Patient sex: F
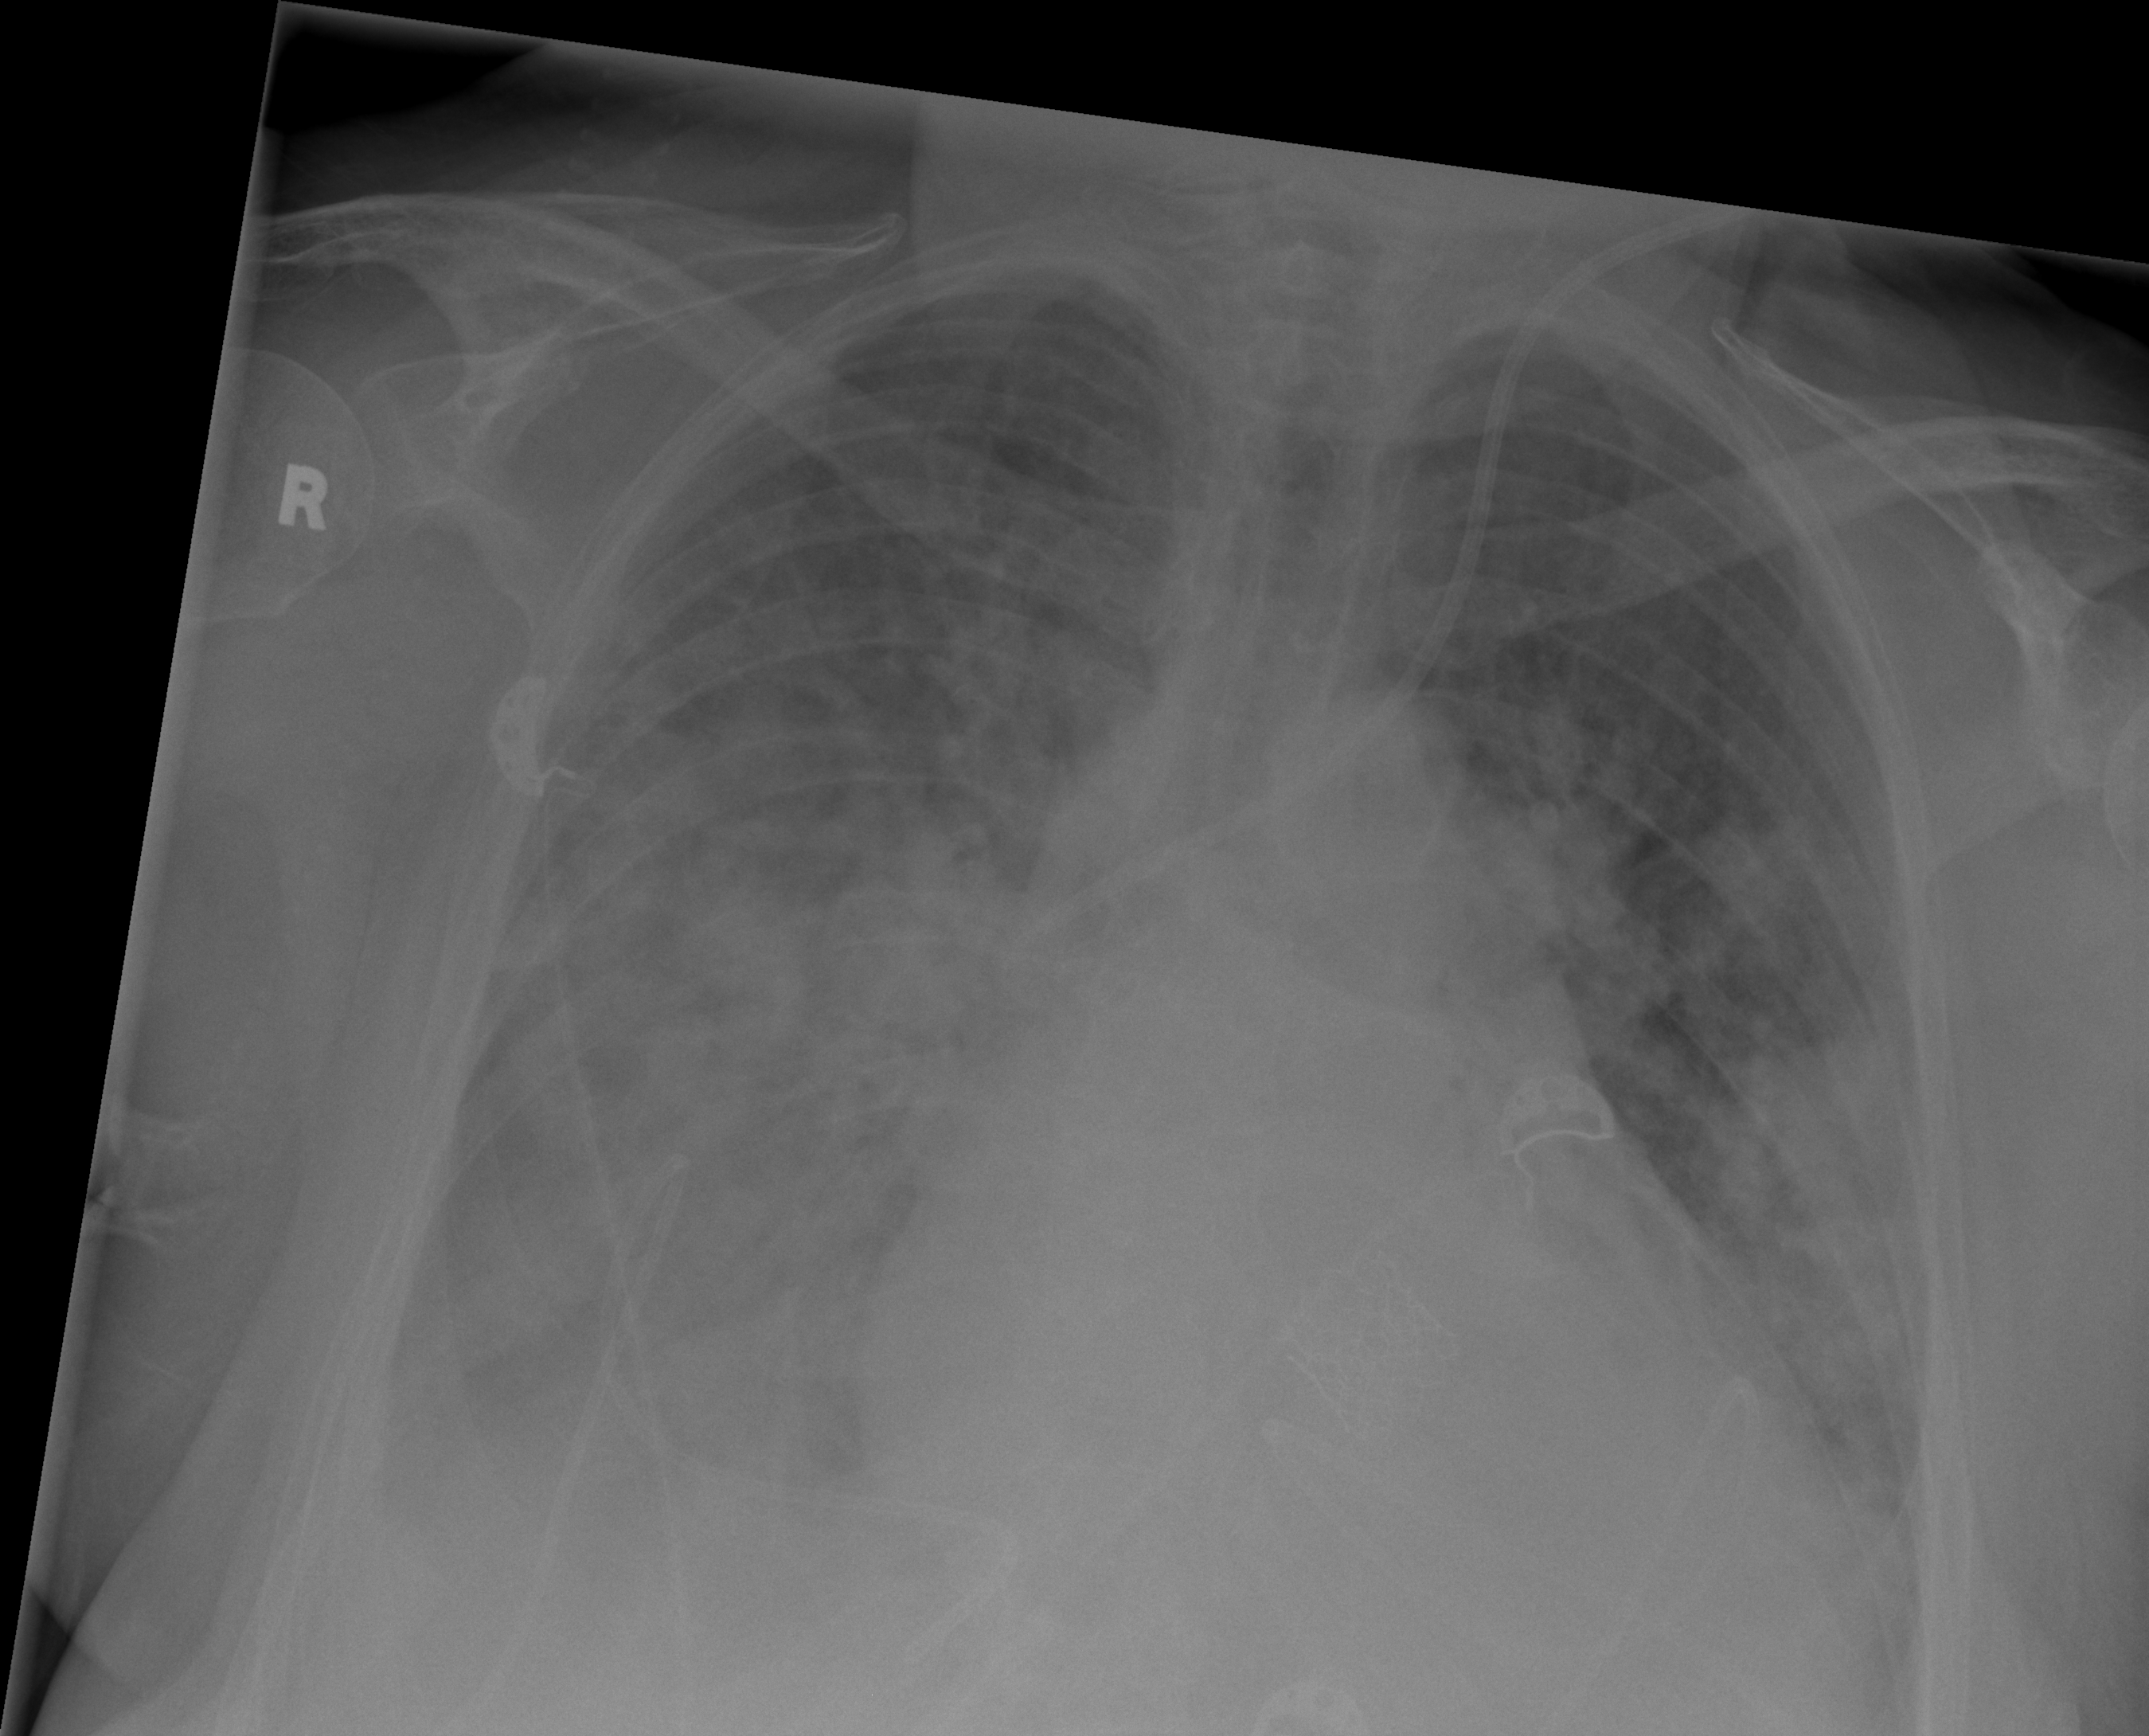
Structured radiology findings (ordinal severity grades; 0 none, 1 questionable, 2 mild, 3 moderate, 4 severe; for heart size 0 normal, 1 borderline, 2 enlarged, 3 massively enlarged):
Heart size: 3
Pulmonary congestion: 3
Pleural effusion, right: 3
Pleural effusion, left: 2
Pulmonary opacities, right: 3
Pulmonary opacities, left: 3
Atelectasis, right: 3
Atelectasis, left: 3